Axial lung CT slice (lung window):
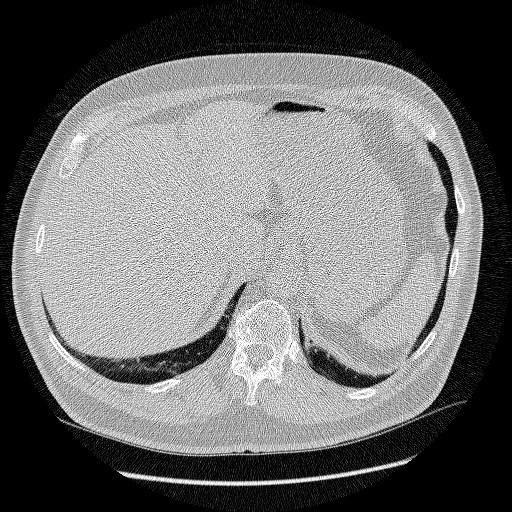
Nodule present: no